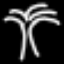
Label: palm tree